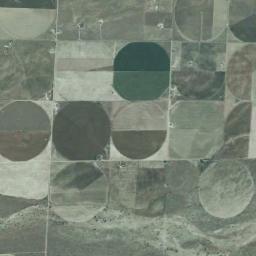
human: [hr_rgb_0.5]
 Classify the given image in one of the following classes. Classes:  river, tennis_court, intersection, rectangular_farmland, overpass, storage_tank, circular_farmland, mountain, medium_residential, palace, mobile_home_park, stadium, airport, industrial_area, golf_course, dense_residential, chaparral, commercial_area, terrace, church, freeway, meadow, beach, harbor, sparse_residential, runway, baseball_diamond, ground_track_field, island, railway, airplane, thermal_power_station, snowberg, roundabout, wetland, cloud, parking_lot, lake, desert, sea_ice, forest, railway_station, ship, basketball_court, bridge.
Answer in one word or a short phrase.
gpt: circular_farmland